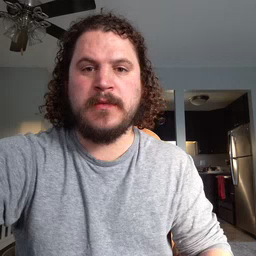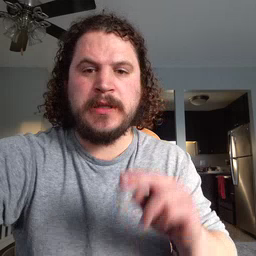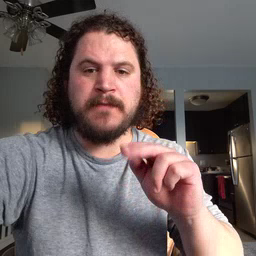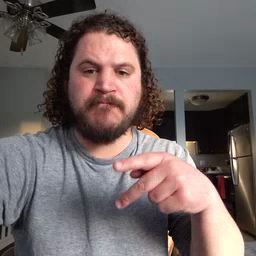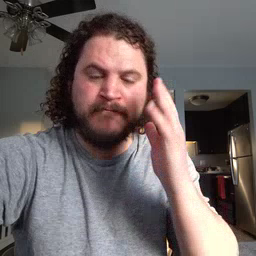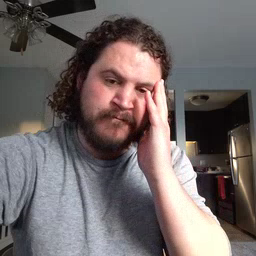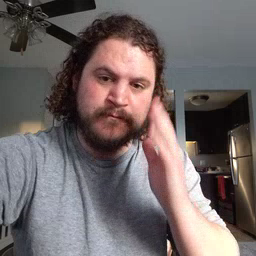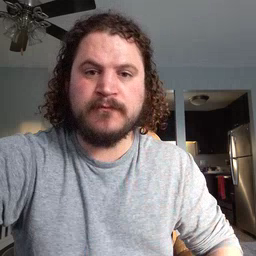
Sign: nap